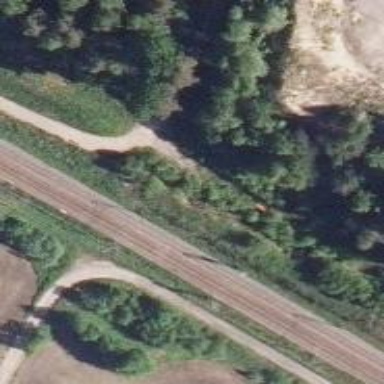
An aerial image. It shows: Railway signal supported by catenary mast.